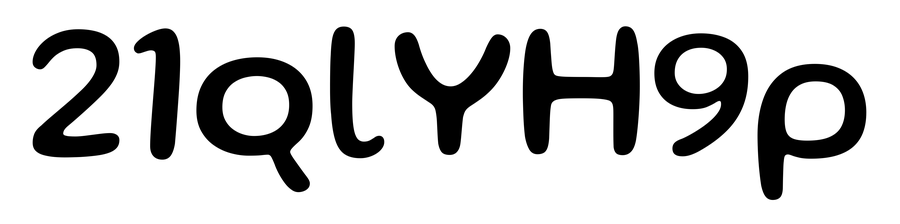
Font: Gluten_Regular